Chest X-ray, PA view. Patient: 66 years old, sex F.
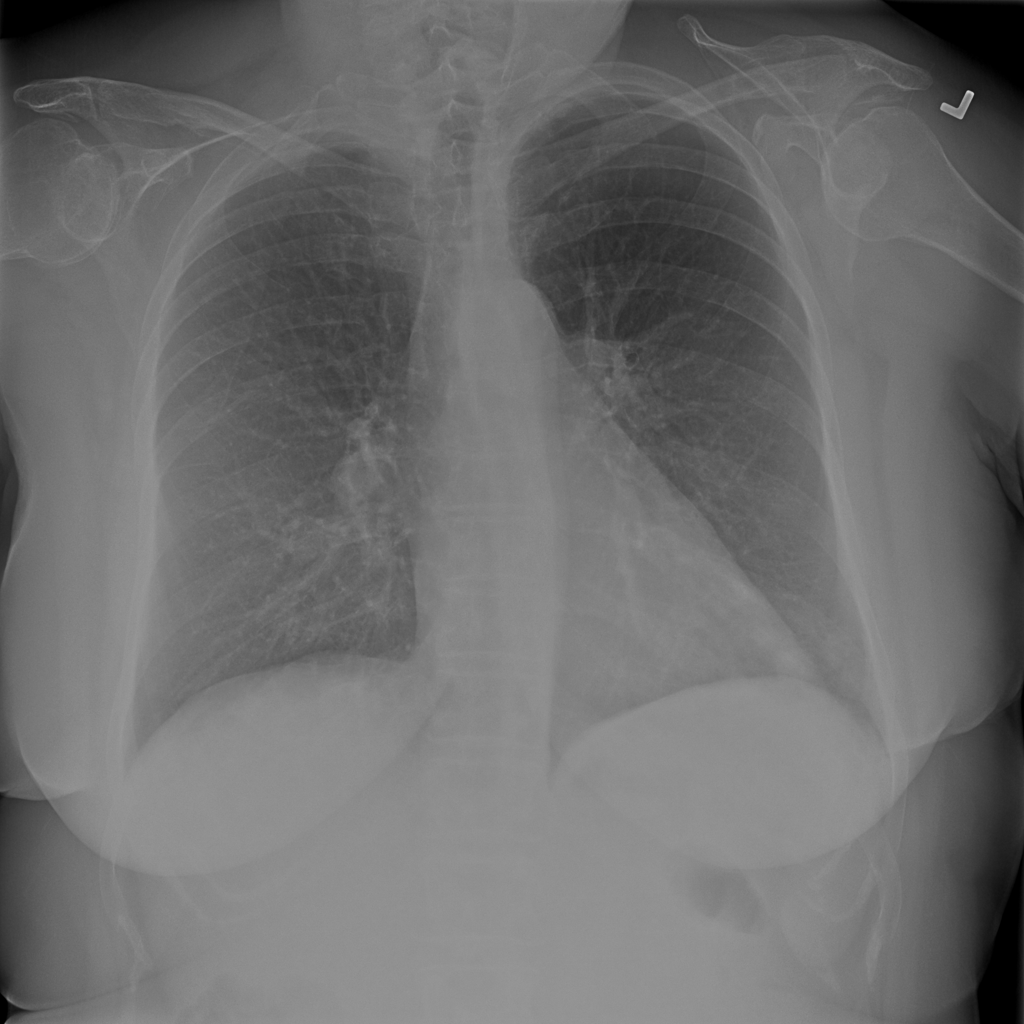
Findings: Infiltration